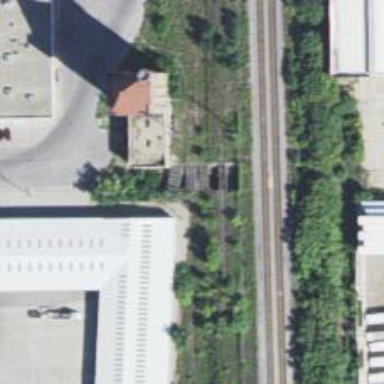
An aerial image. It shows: Disused railway bridge used as siding.